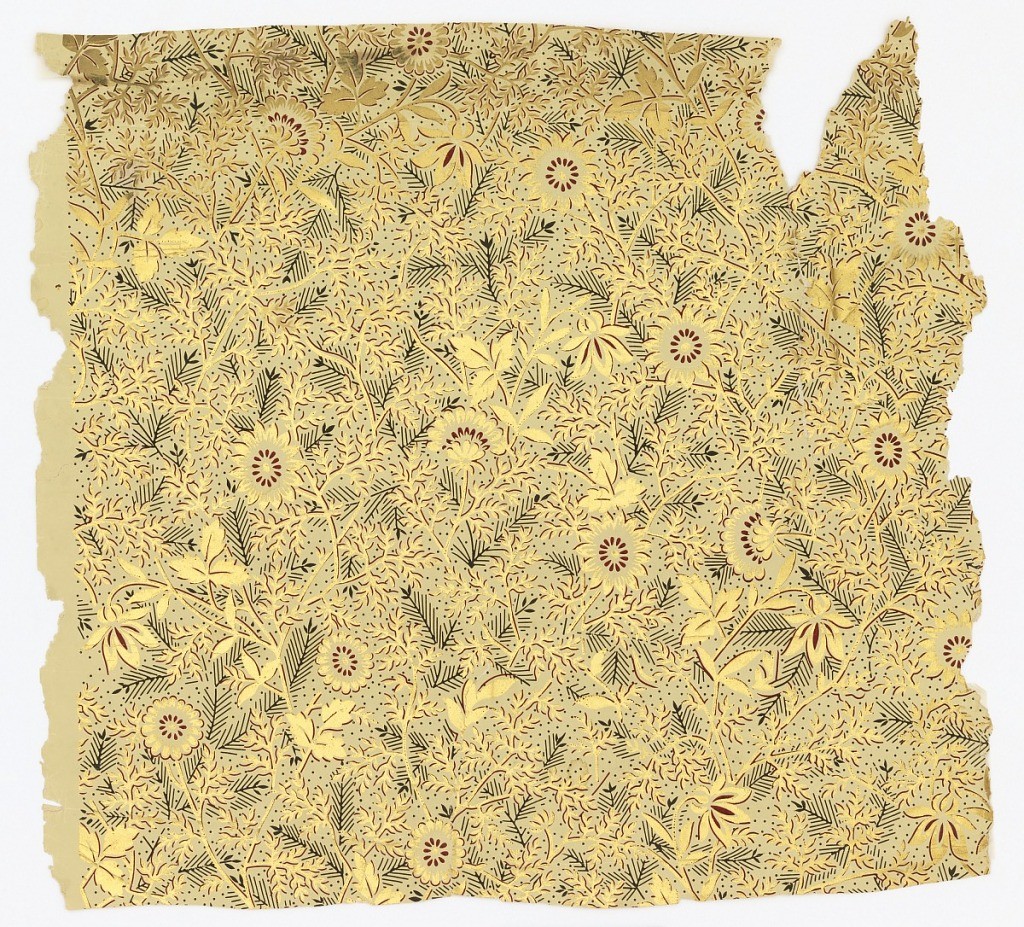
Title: Sidewall
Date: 1870–90
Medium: Block-printed
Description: All-over pattern of stylized flowers and foliage. Printed in metallic gold, deep red and black on beige ground.